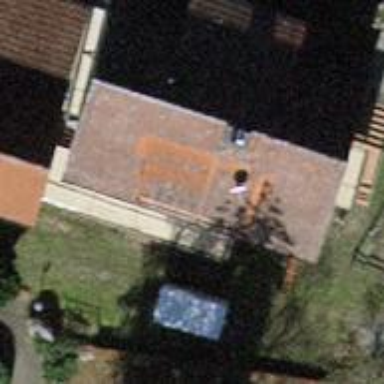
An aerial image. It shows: Gabled roofed house.